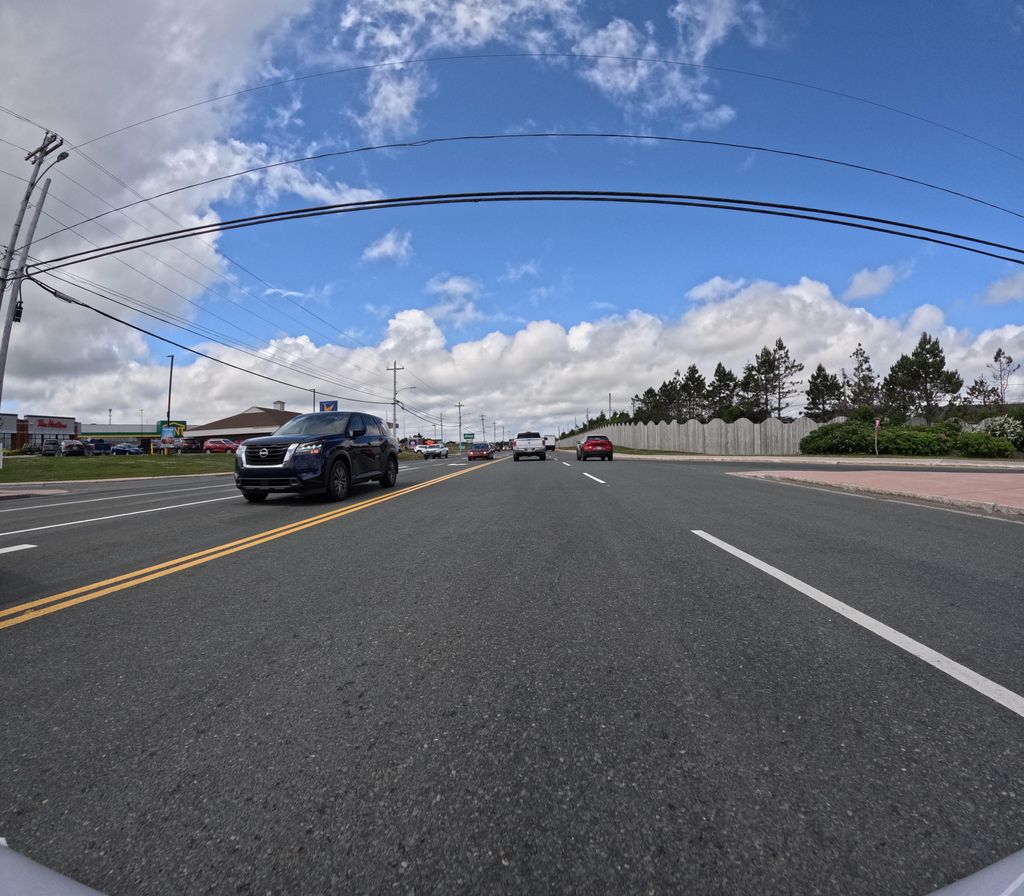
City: st_johns